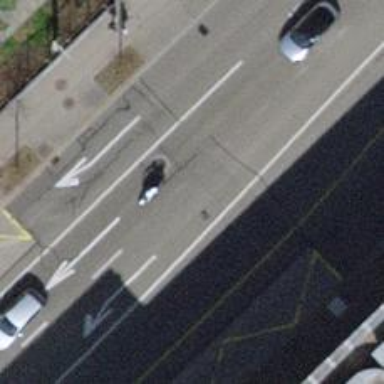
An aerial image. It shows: Bus stop for trolleybuses with designated stop position.